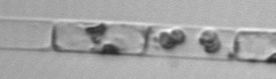
Label: Guinardia_delicatula_TAG_internal_parasite